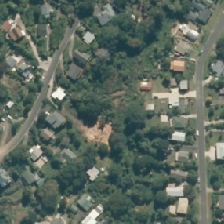
Land cover: urban_parkland